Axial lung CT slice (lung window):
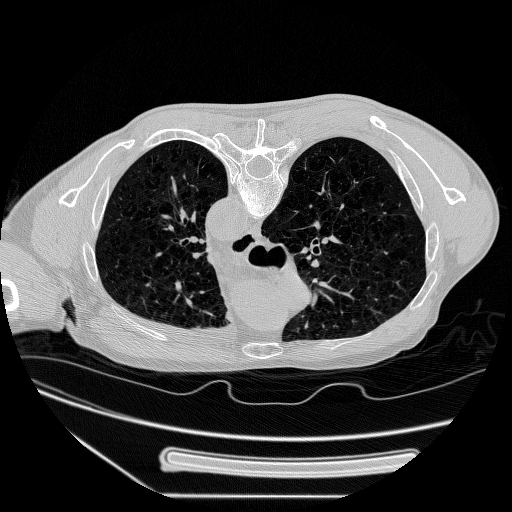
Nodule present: no